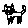
Label: cat